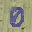
Label: 0